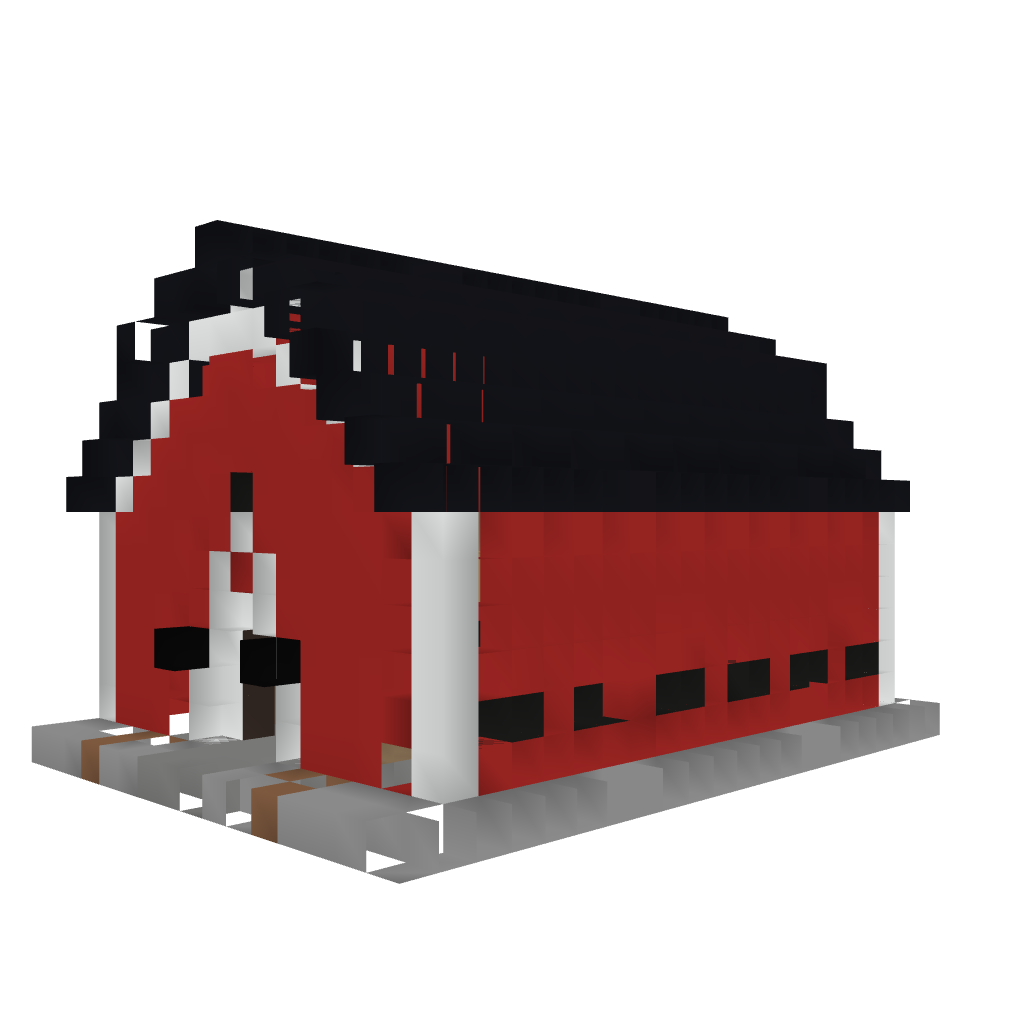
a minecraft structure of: Livestock Barn